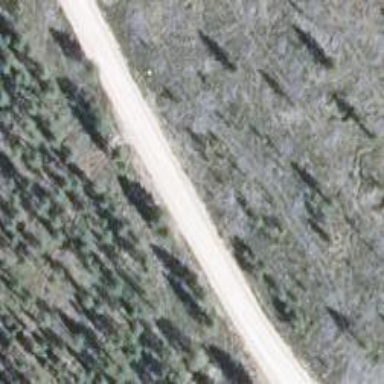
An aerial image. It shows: Unclassified road with grade 2 tracktype.